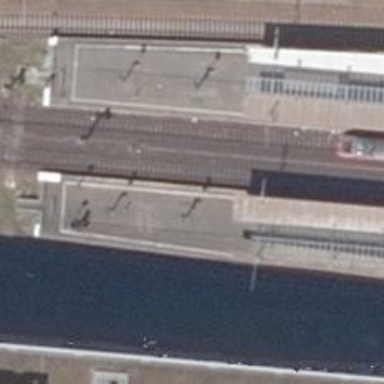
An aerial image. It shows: Section of the railway platform.